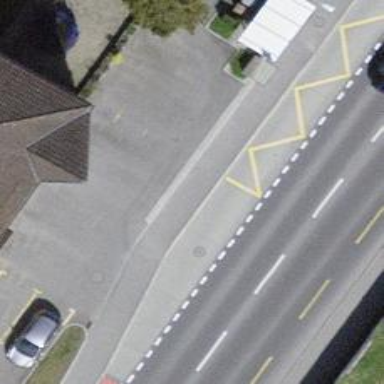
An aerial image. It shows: Asphalt platform for public transport.